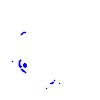
Particle: kaon